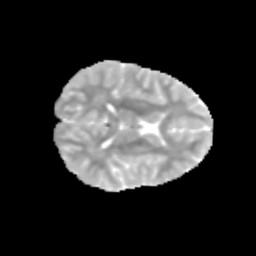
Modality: MD
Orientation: axial
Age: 9
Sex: male
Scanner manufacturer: siemens
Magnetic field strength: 3 T
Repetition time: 3.8 s
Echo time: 0.07 s